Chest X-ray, PA view. Patient: 59 years old, sex F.
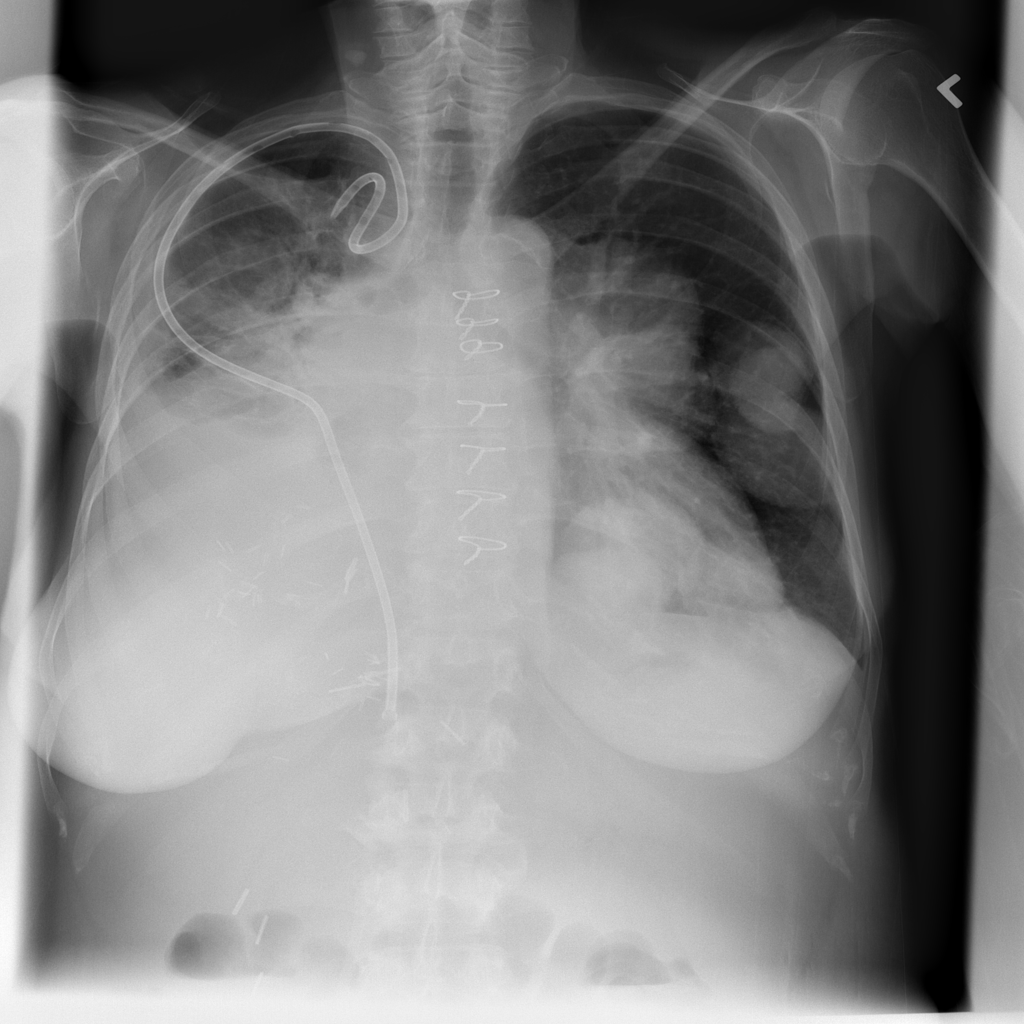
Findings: Effusion, Infiltration, Mass